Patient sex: M
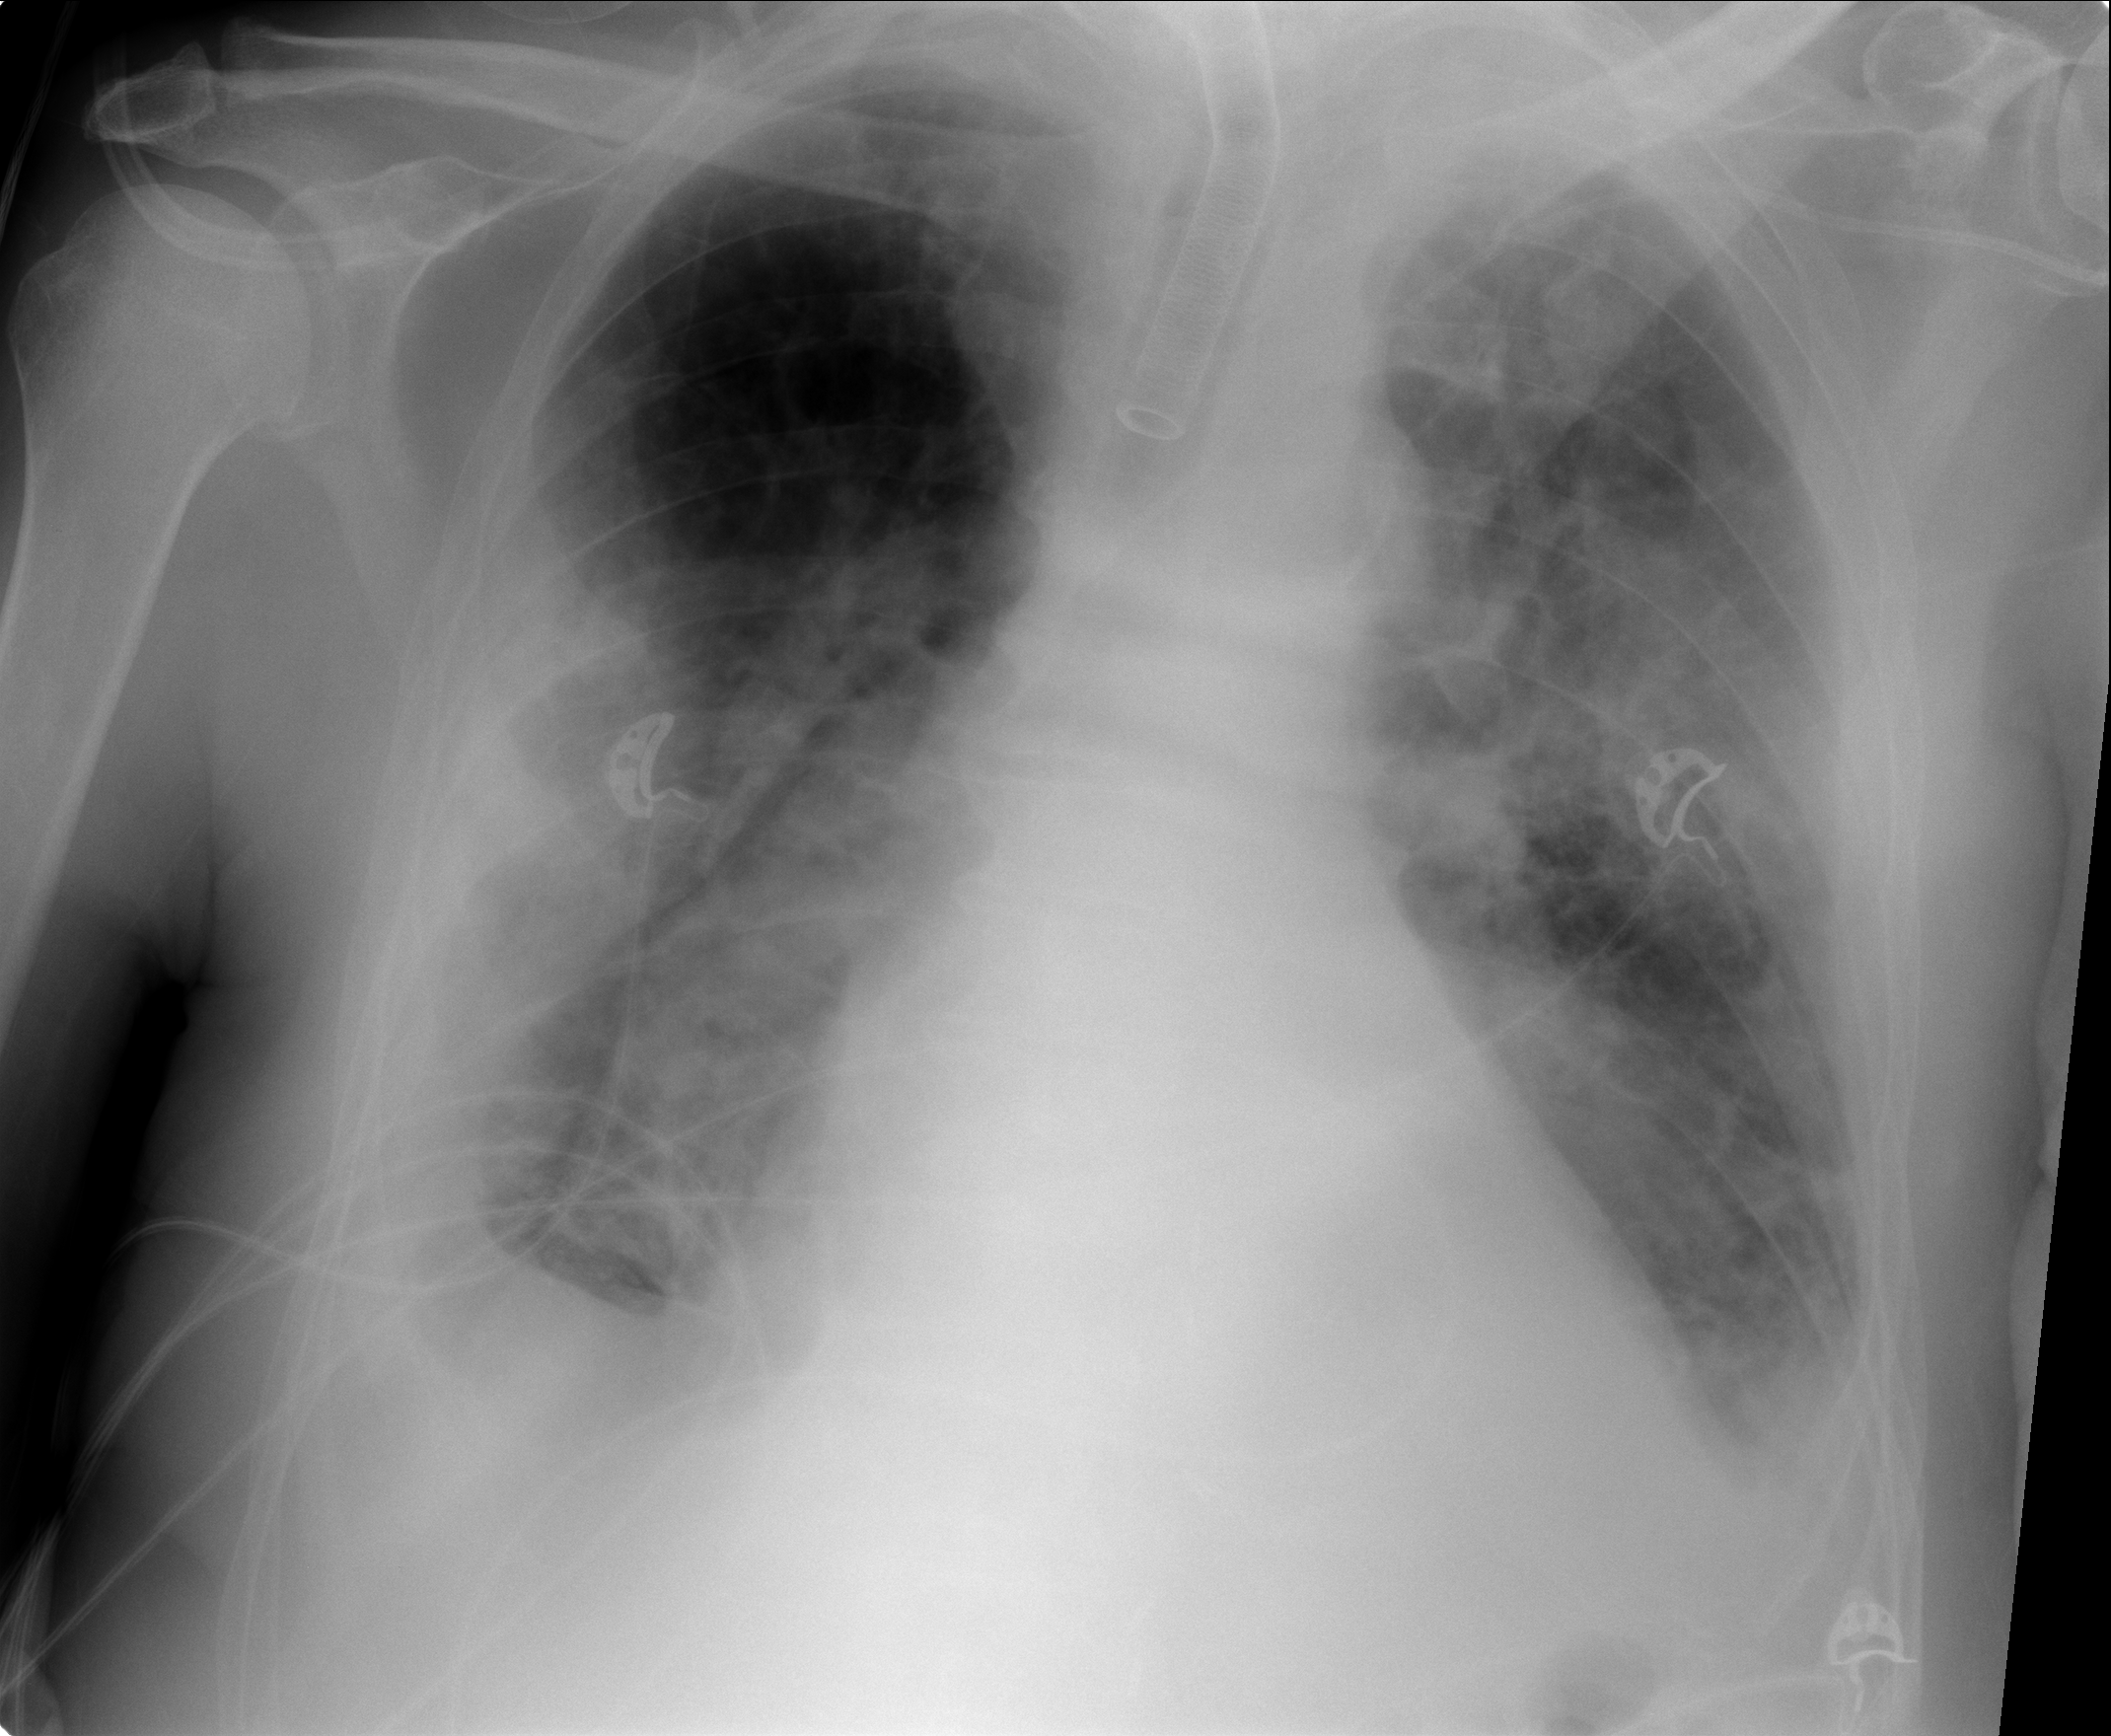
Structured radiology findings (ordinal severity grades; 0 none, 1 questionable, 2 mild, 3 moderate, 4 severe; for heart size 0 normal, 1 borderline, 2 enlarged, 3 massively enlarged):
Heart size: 2
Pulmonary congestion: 2
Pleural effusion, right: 3
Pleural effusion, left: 2
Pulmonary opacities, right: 3
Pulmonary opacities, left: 3
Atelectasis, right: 2
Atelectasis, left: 2